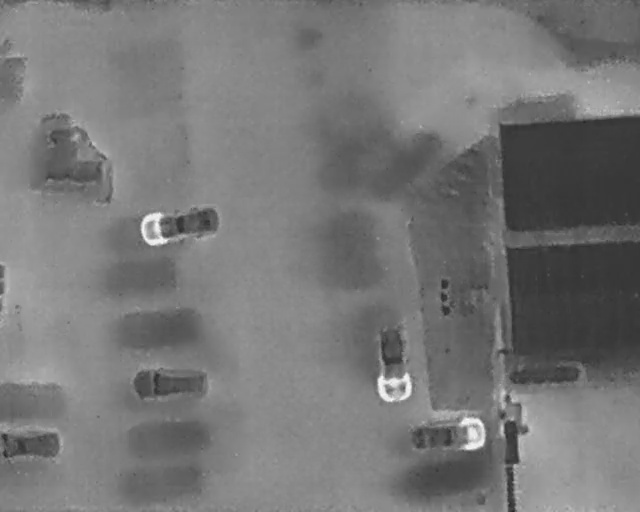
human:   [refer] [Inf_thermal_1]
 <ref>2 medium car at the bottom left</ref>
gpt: <box>[[2, 80, 7, 92, 2], [24, 67, 29, 82, 2]]</box>

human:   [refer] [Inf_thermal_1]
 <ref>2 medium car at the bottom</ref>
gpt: <box>[[55, 67, 67, 74, 176], [67, 77, 72, 92, 175]]</box>